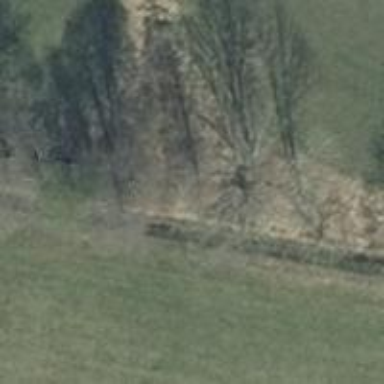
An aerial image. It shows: Row of broadleaved trees.